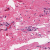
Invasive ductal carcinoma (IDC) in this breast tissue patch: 0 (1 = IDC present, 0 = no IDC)